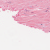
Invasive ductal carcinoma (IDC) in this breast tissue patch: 0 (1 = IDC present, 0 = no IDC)